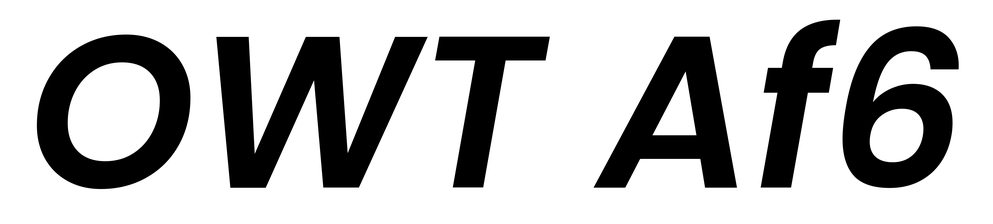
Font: Poppins-SemiBoldItalic